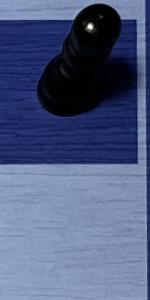
Label: Empty